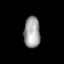
Tissue: lung
Cell type: Endothelial cells
Senescence score: 0.5828
Nuclear area (px): 499
Mean DAPI intensity: 159.427